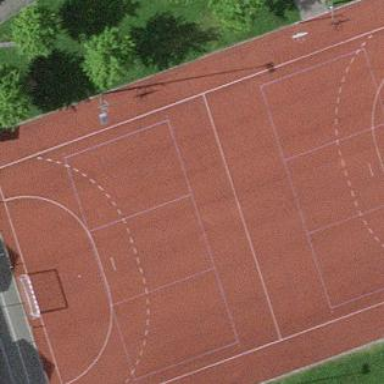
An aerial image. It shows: Basketball court on leisure land pitch.